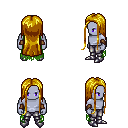
a pixel art fantasy rpg character, male body template, dark elf, purple skin, green tattered cape, metal pants, blonde extra-long hairstyle, leather bracers, metal boots, four views (front, back, left, right), 2x2 character sprite sheet, small pixel art, hard edges, no anti-aliasing